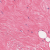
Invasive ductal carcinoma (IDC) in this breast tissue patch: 0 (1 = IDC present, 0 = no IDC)